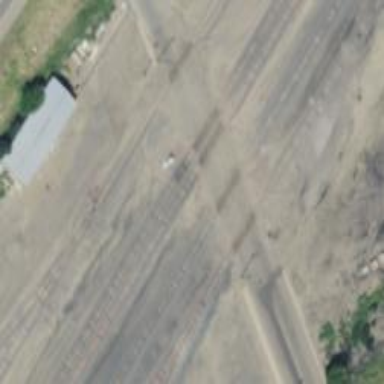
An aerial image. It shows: Level crossing along the railway.